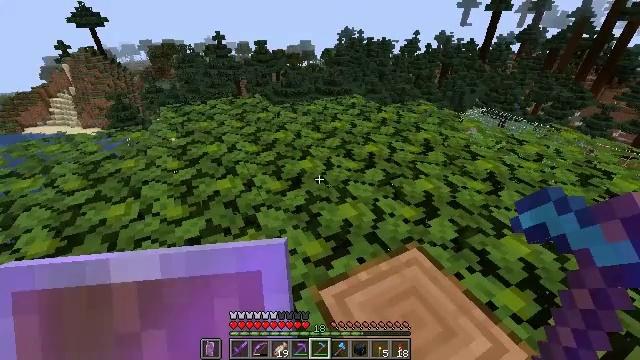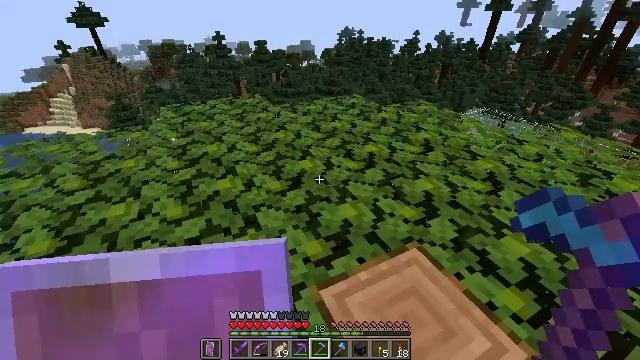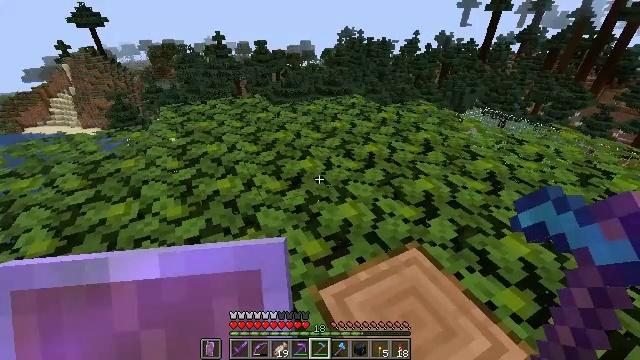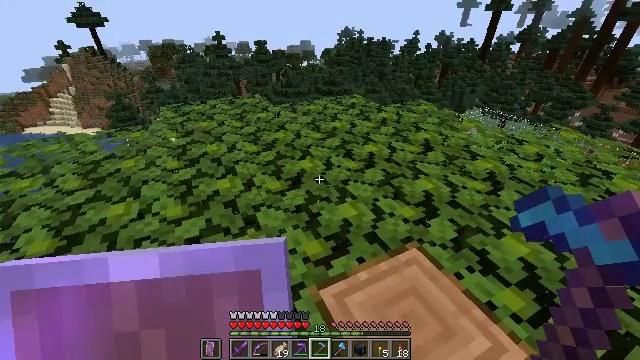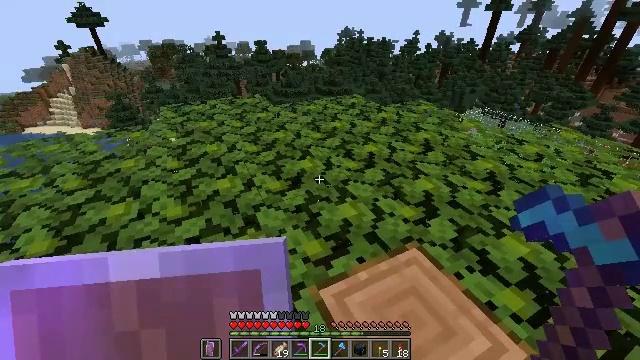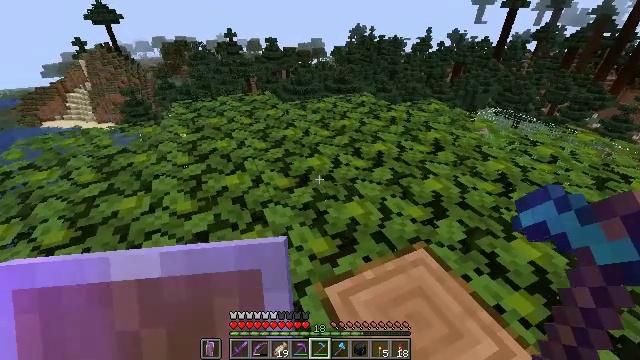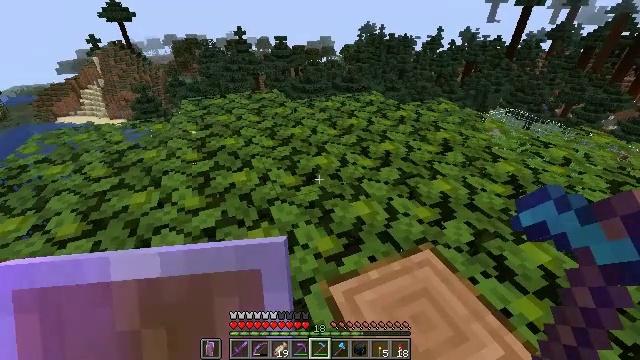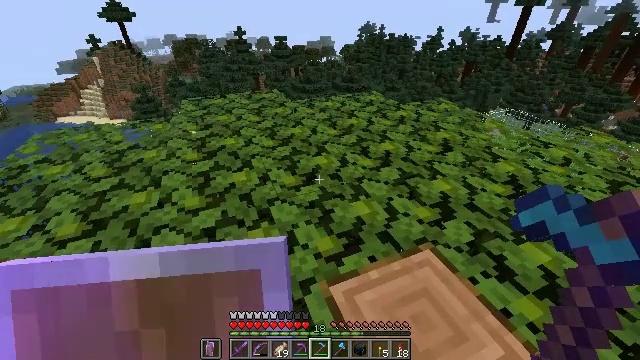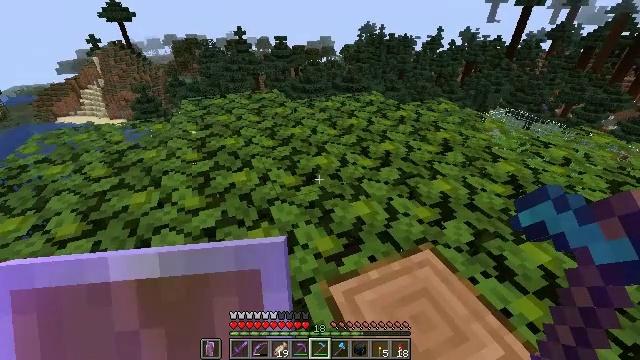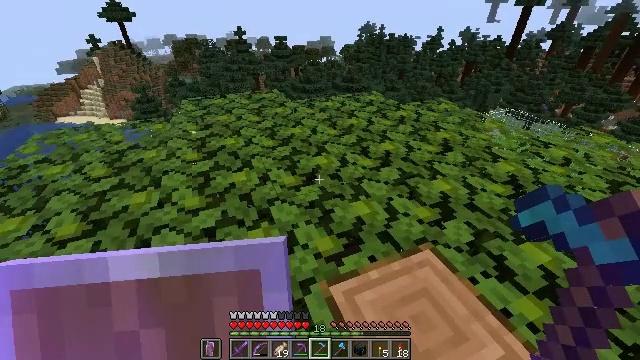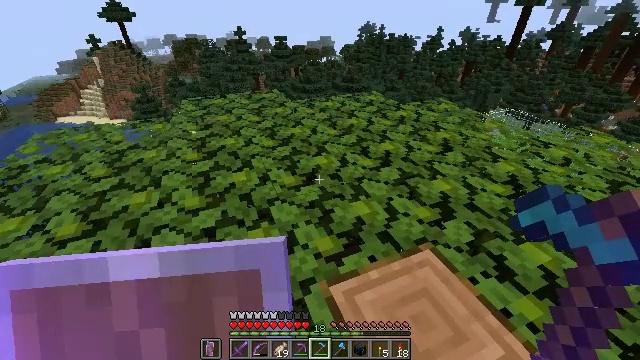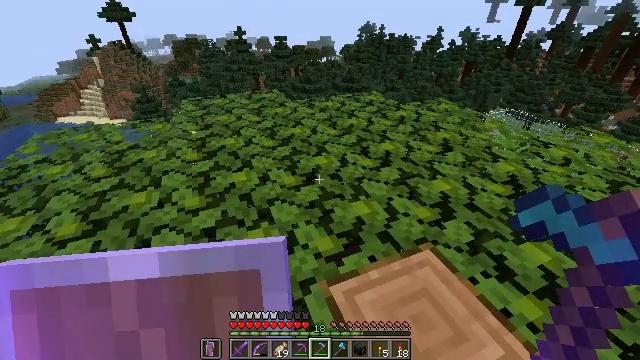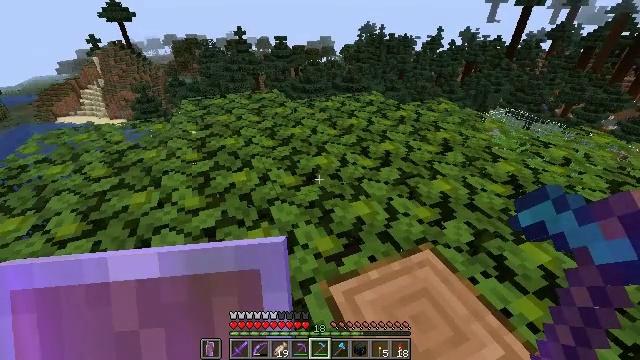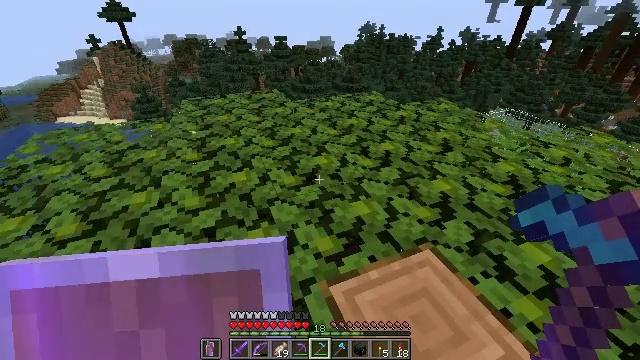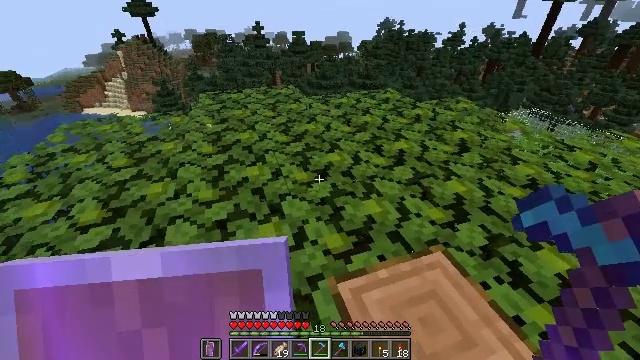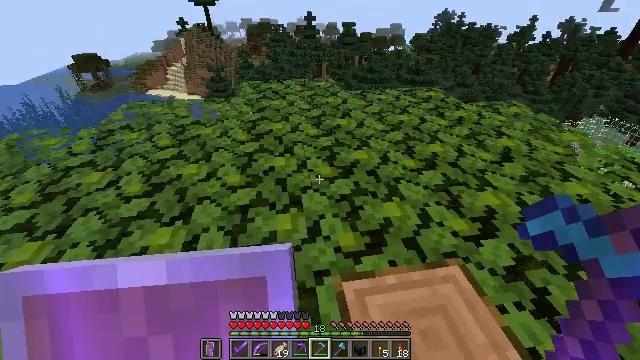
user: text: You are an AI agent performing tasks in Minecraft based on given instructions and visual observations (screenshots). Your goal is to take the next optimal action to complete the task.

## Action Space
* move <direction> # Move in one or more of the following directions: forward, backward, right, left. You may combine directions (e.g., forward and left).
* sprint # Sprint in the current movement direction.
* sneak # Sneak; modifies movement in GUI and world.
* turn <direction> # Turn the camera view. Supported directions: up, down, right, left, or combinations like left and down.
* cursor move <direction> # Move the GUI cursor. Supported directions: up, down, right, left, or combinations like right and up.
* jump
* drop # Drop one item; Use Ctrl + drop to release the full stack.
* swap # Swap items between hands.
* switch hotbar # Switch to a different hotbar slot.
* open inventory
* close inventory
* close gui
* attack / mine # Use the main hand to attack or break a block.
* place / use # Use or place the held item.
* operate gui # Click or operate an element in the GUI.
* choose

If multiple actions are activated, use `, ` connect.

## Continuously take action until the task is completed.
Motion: motion action
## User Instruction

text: Clear the jungle leaves to make way.
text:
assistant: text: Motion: no_op
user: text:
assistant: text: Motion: no_op
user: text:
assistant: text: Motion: no_op
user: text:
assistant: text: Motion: no_op
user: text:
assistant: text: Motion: turn left
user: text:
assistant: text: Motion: turn left
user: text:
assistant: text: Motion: no_op
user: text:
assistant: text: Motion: no_op
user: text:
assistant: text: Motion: no_op
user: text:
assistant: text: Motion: no_op
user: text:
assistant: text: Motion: no_op
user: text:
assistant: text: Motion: no_op
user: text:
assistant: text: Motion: no_op
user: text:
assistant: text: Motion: move right, turn left
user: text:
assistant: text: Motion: move right, turn left and down
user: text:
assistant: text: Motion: move right, turn left
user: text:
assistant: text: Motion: move right, turn left
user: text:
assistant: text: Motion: turn left
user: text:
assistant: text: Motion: turn left
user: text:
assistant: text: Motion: turn left and down
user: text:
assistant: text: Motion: turn left and down
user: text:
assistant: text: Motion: turn left
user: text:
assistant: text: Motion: turn left
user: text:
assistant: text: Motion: no_op
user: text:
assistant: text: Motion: attack / mine
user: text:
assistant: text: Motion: turn right and up, attack / mine
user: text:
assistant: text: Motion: turn right and up, attack / mine
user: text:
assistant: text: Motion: turn right and down, attack / mine
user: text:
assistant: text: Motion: turn right and down, attack / mine
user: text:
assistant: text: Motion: turn right, attack / mine